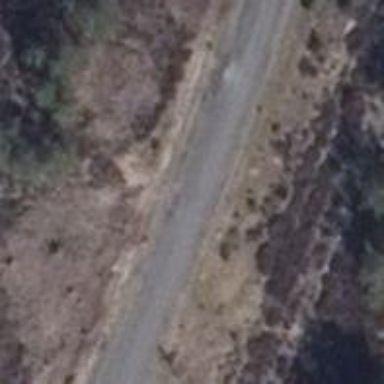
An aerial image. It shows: Well-maintained track road with grade 1 tracktype.